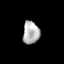
Tissue: lung
Cell type: Epithelial cells
Senescence score: 0.2322
Nuclear area (px): 368
Mean DAPI intensity: 179.894